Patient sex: F
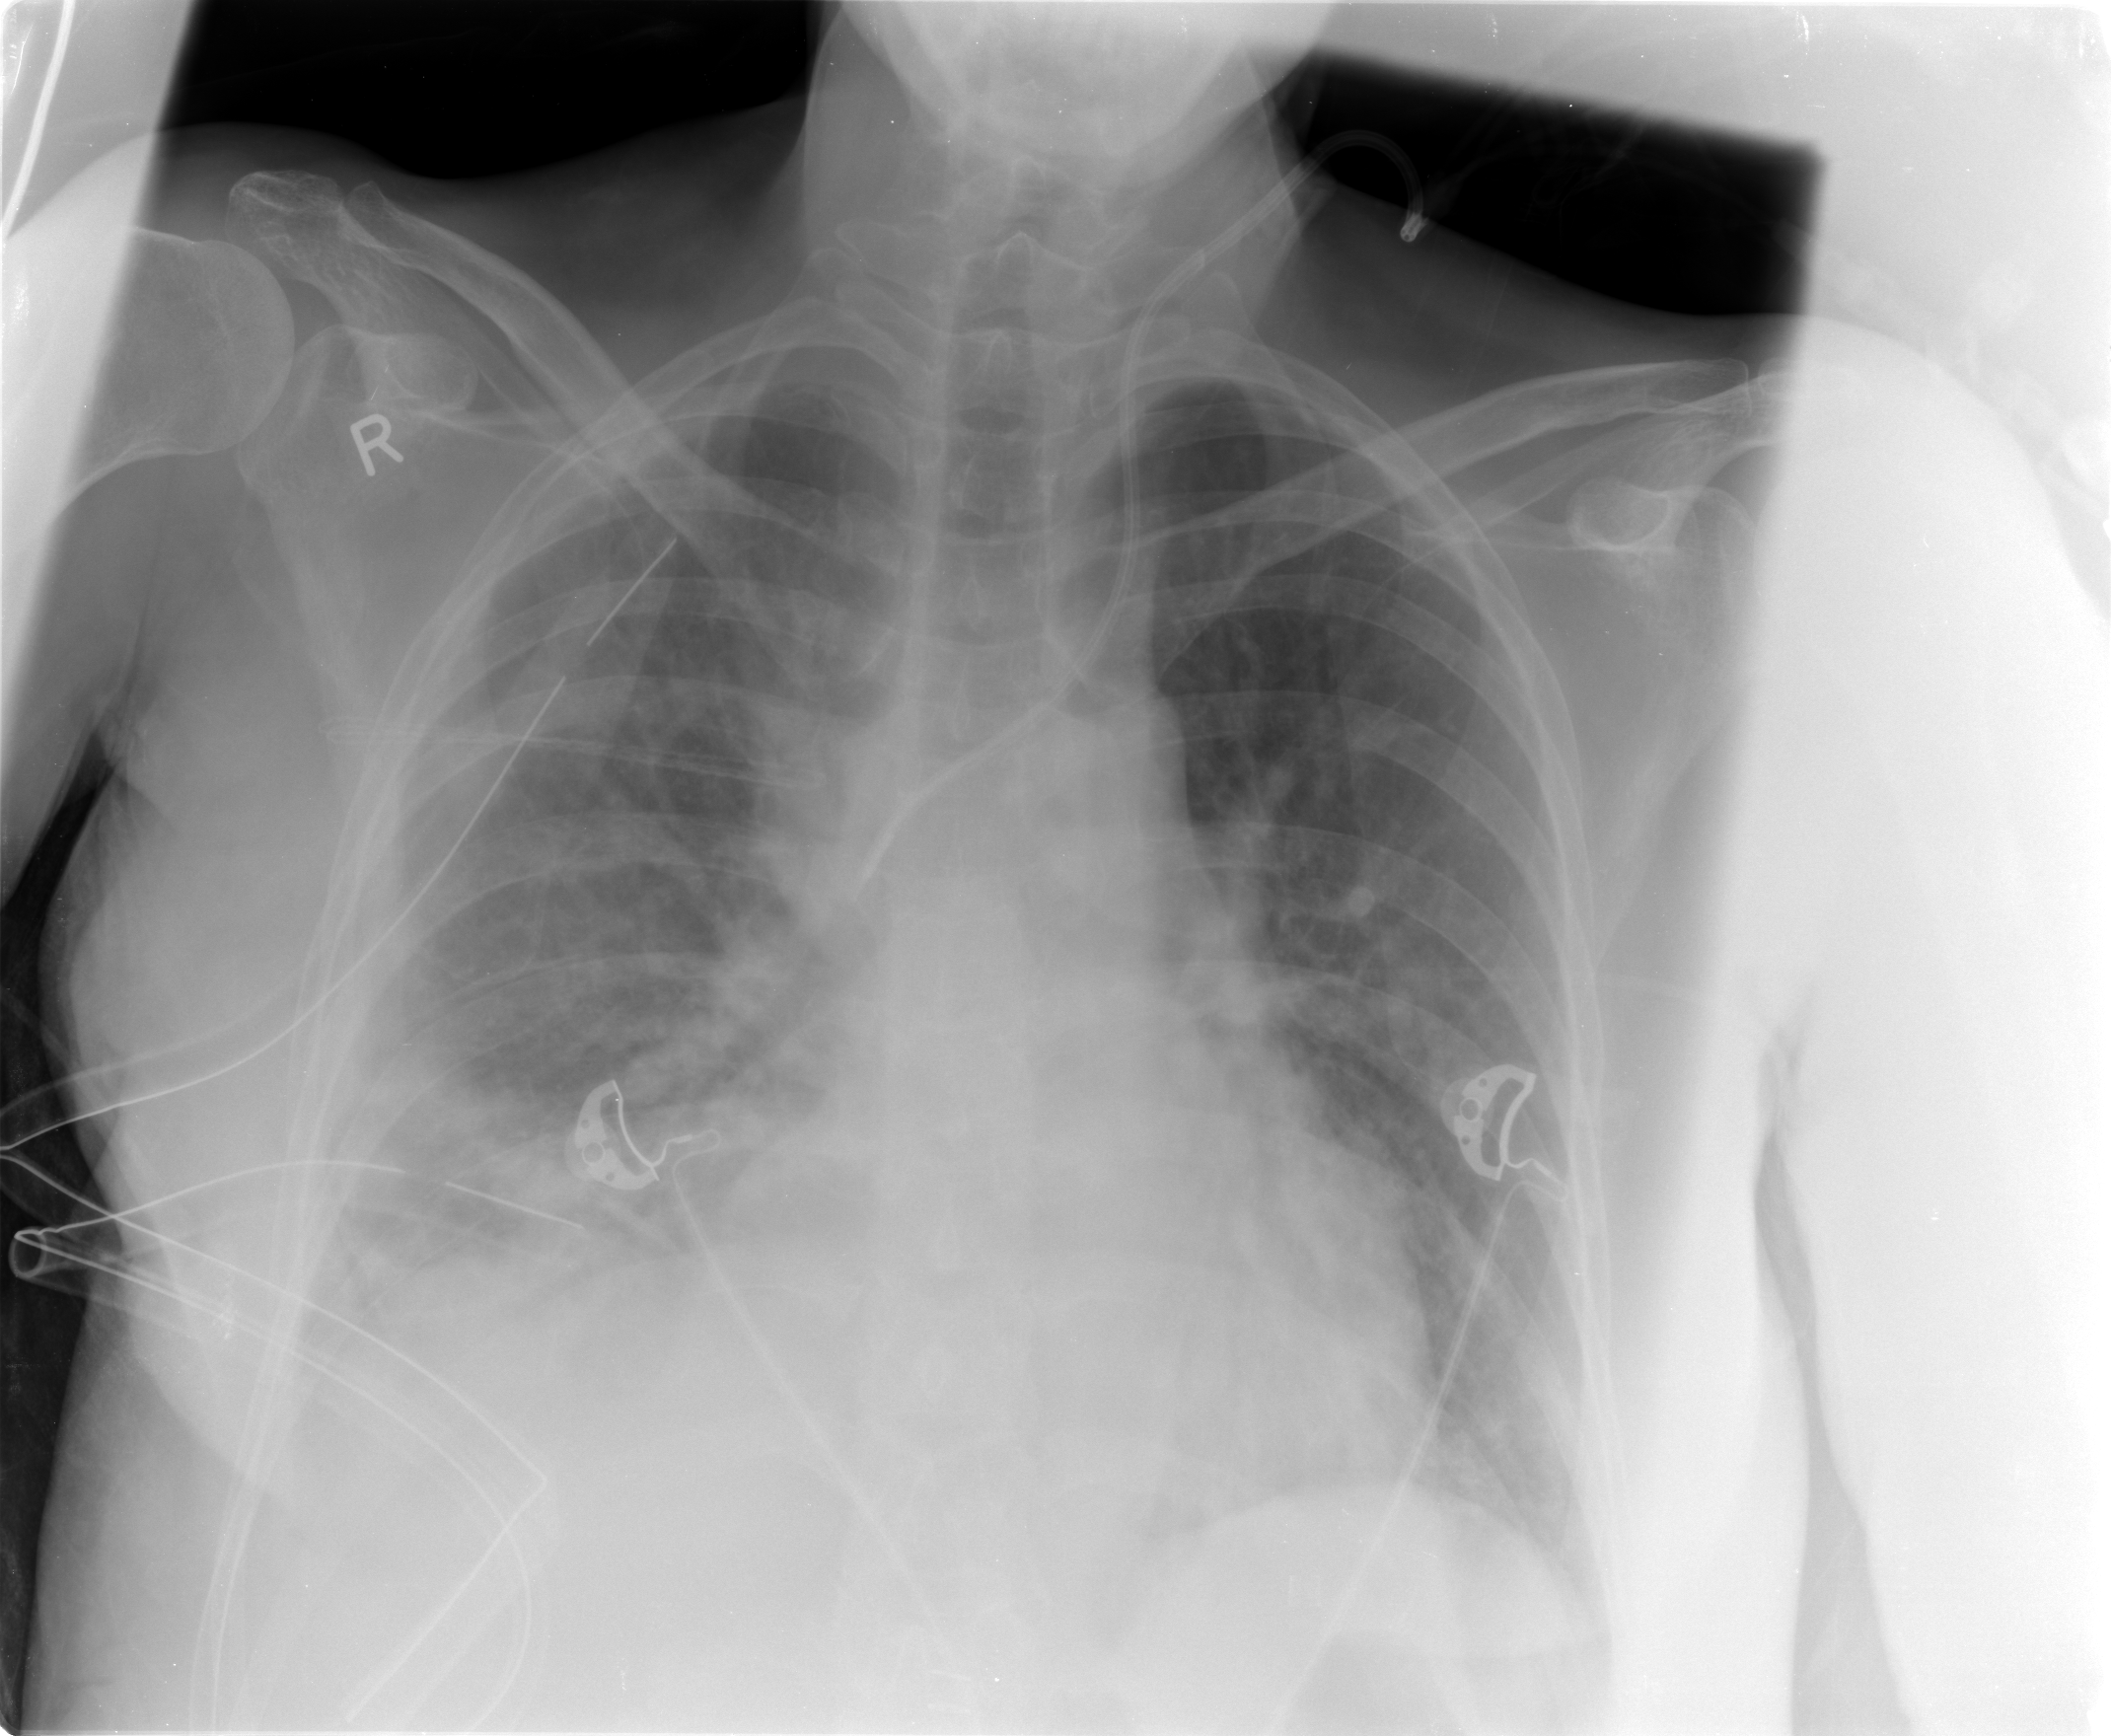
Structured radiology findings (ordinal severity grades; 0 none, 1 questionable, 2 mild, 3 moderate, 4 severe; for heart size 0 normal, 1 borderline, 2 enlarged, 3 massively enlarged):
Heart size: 0
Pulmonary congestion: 2
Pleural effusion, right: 2
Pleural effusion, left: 1
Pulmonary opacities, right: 2
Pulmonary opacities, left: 0
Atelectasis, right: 2
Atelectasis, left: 2